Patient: sex M, age 75
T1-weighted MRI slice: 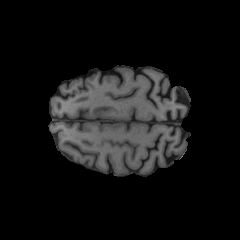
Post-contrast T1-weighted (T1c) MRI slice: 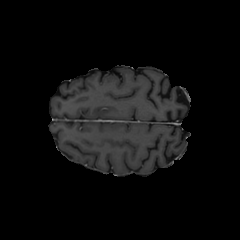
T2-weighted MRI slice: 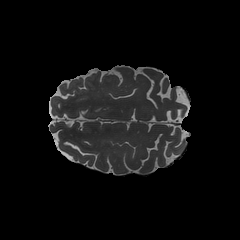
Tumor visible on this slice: no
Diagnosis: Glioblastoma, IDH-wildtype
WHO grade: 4